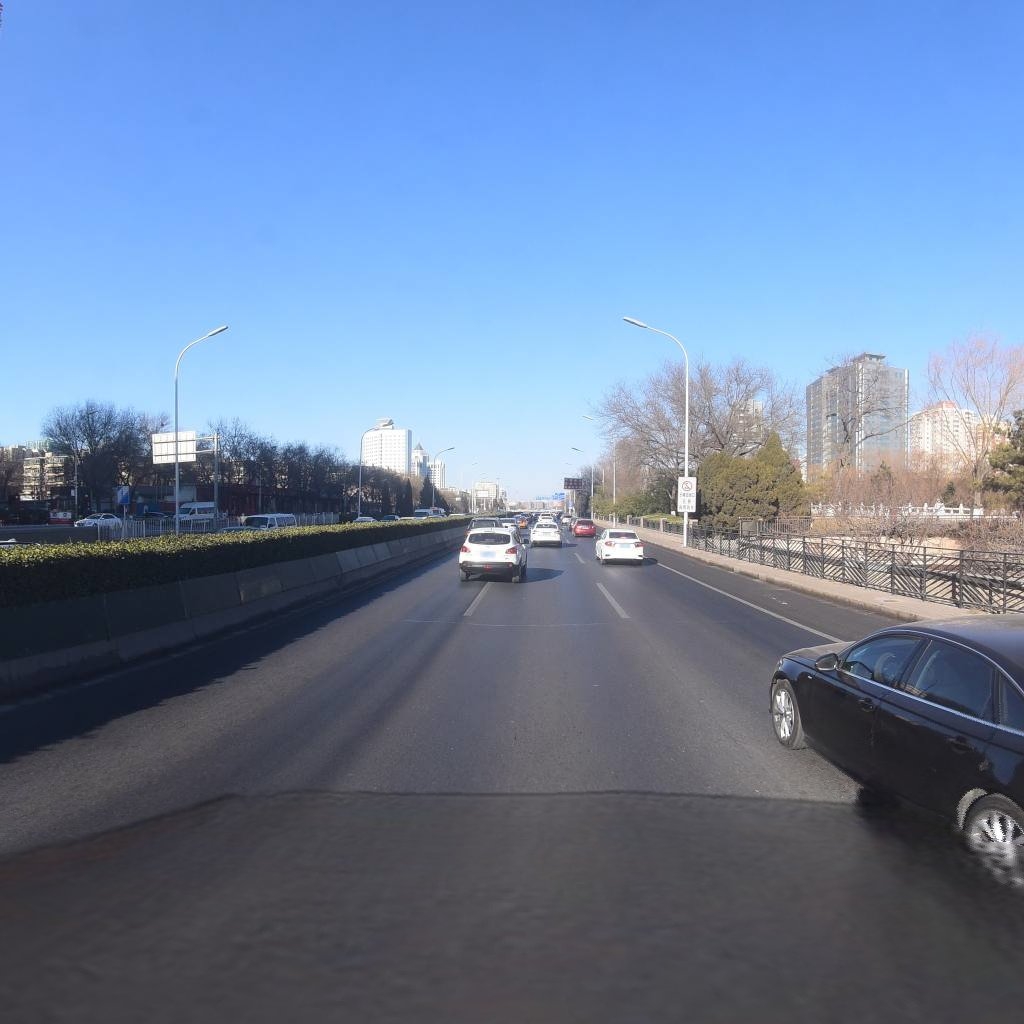
Region: Xicheng
Road damage annotations: transverse patch